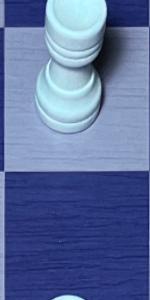
Label: Empty